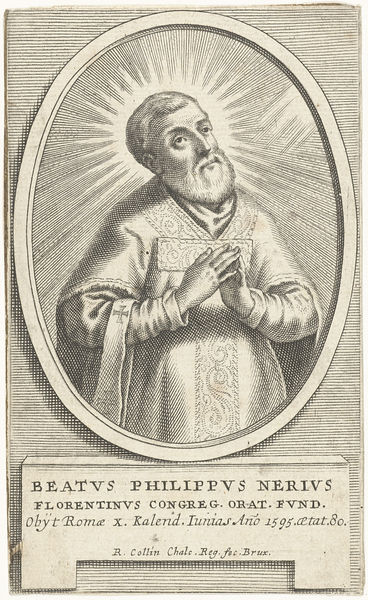
Titel: Philippus Neri
Künstler: Richard Collin
Standort: Amsterdam
Institution: Rijksmuseum
Schlagwörter: kirche, buch, kreuz, druck, beten, rom, heiligenschein, nimbus, christus, florenz, heiliger, latein, kreiz, phillip